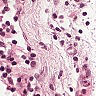
Metastatic tissue present: no